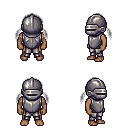
a pixel art fantasy rpg character, male body template, human, dark skin, steel chest armor, metal pants, gray twin-tailed hairstyle, metal helm, four views (front, back, left, right), 2x2 character sprite sheet, small pixel art, hard edges, no anti-aliasing